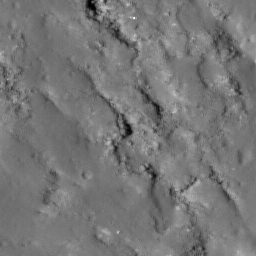
Pit: Lalande 3c
Host crater: Lalande
Host type: impact_melt
Lunar coordinates: latitude -4.531, longitude 351.49